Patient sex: M
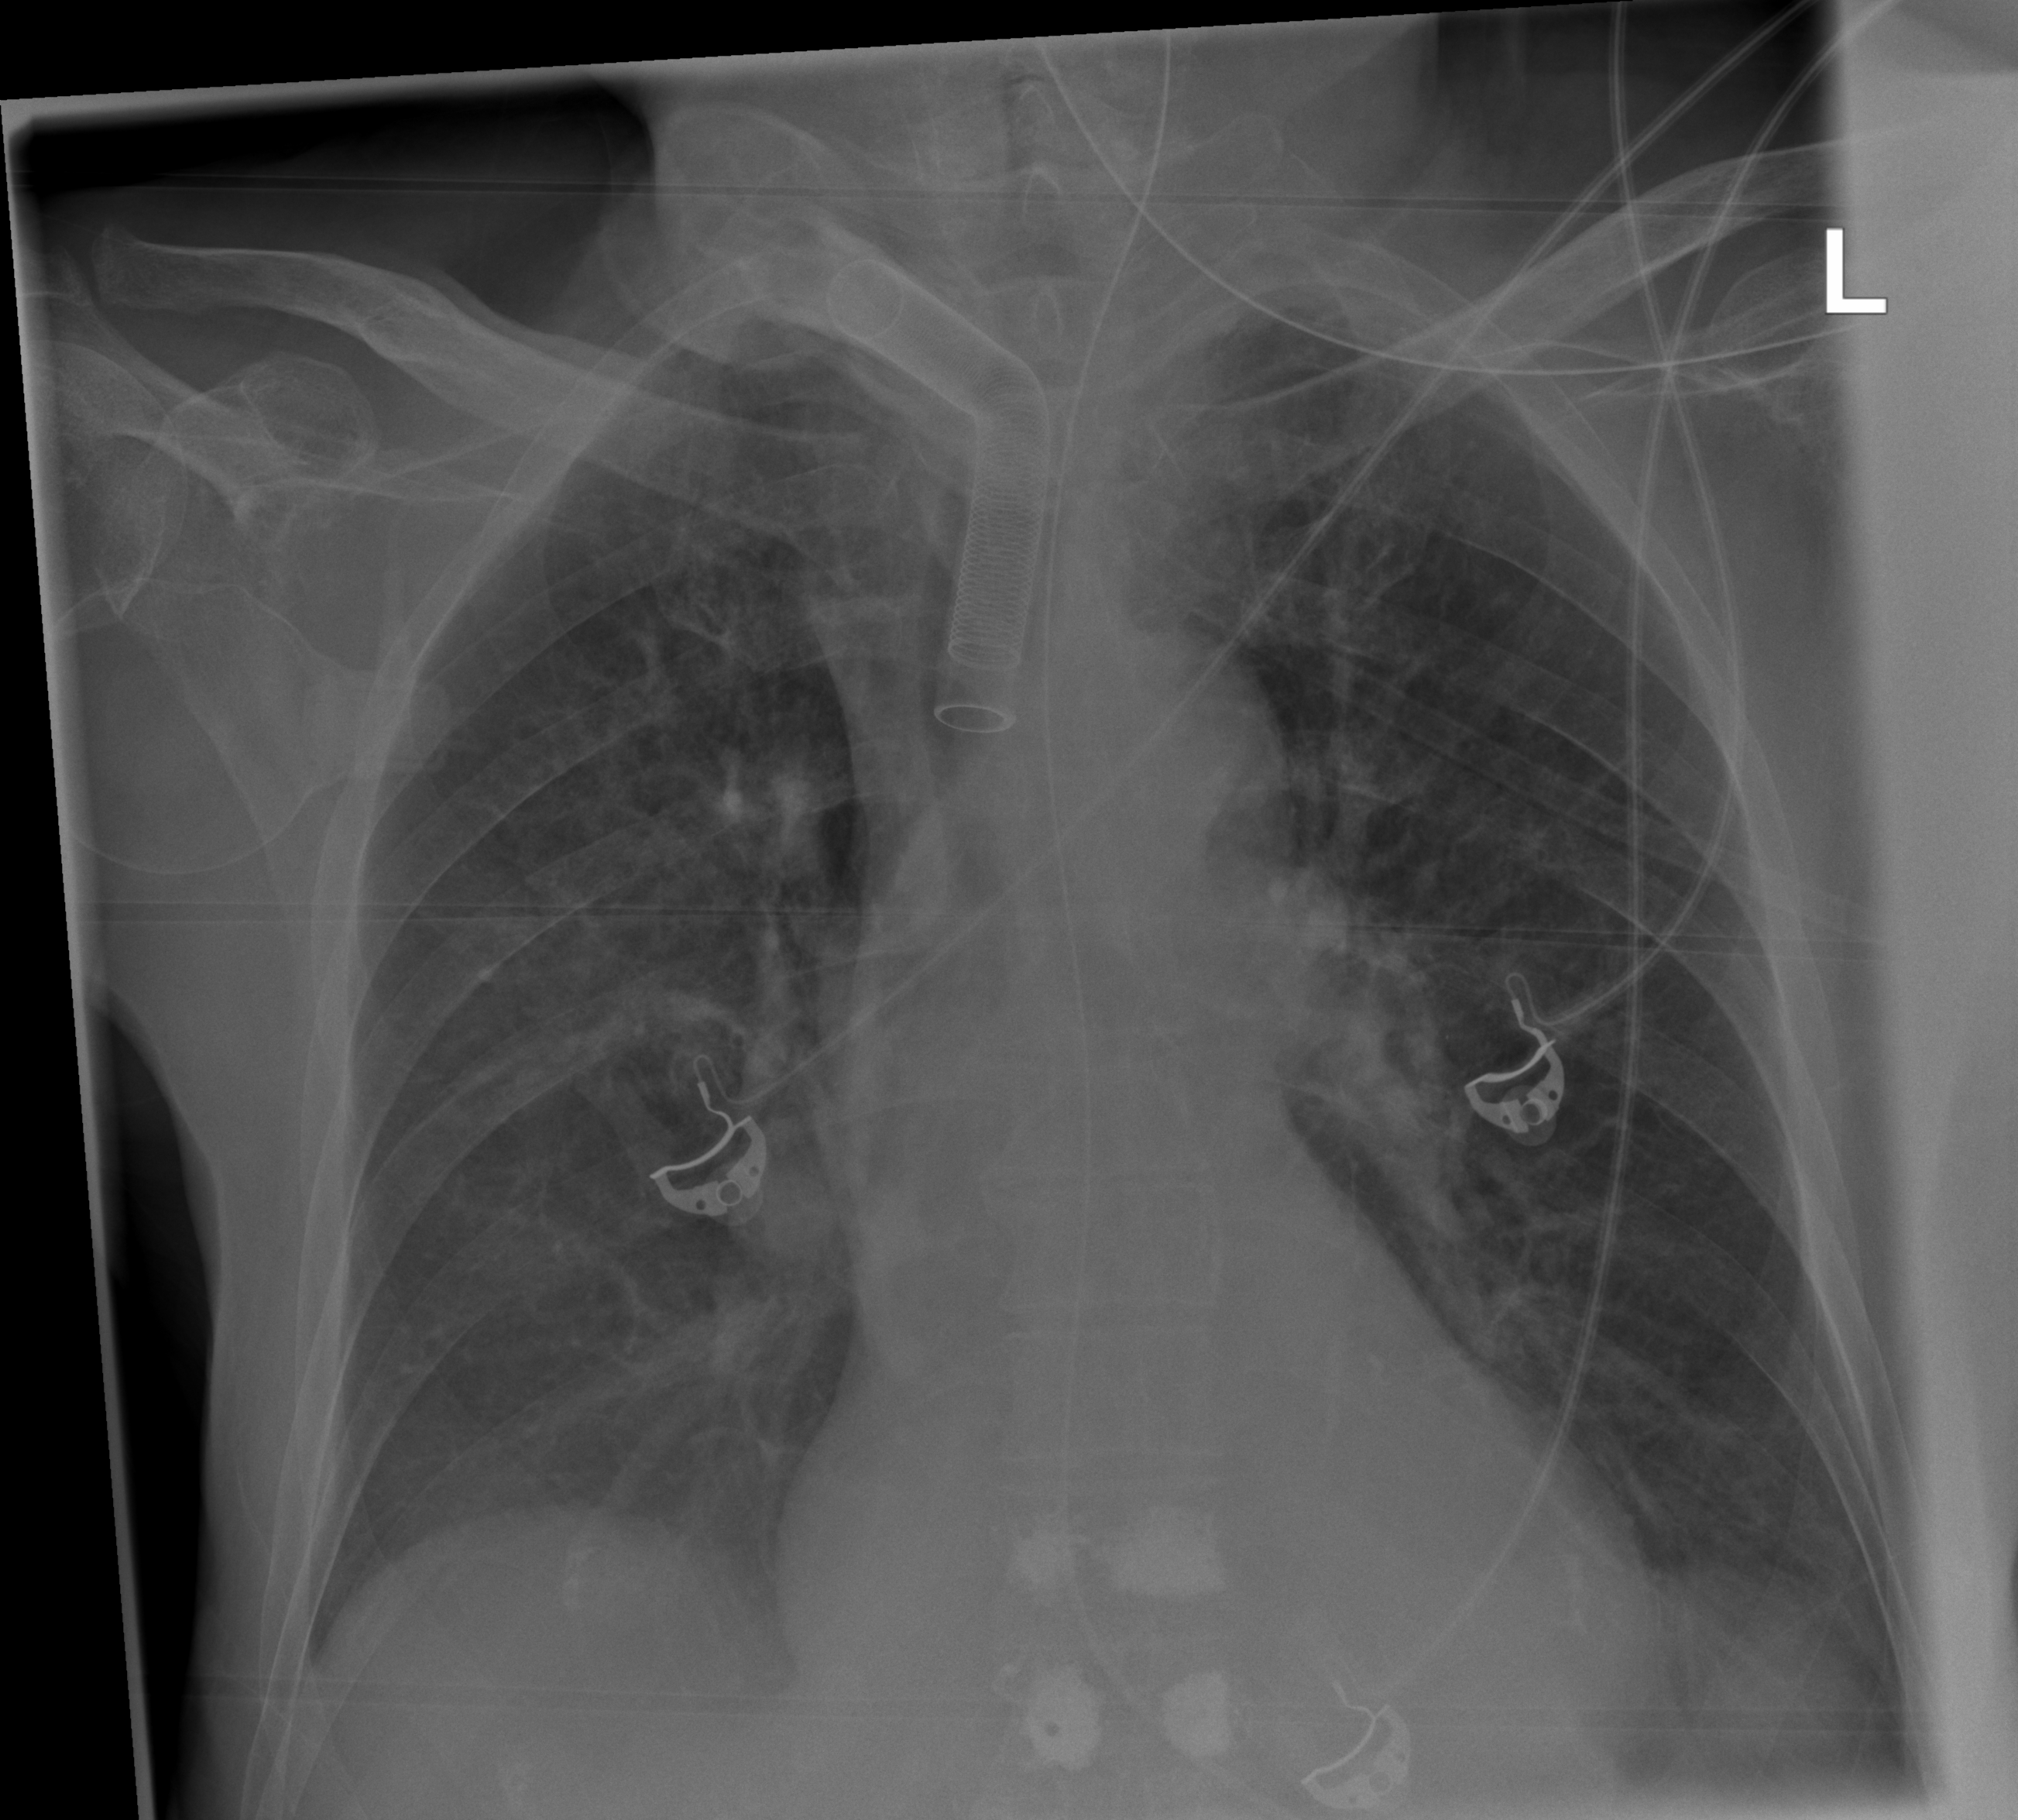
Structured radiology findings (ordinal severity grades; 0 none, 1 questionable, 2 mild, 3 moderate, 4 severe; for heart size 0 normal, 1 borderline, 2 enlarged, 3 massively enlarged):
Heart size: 0
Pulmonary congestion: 0
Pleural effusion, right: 0
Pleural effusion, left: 0
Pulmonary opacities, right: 0
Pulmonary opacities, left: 0
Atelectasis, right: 2
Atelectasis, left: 2